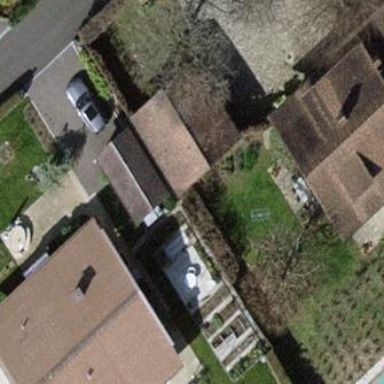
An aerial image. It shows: Garage.